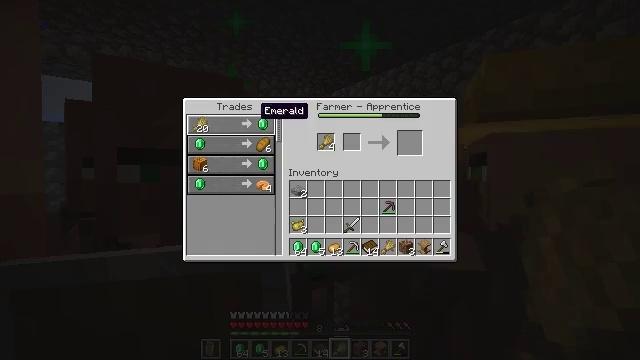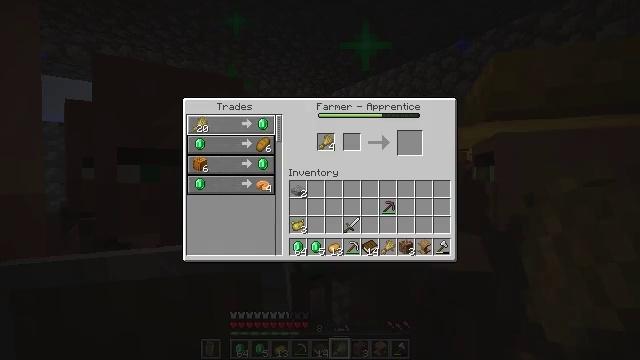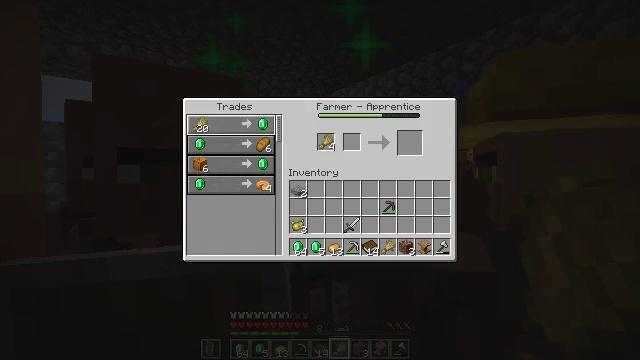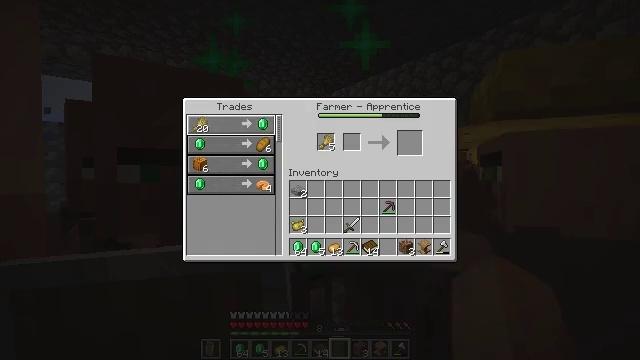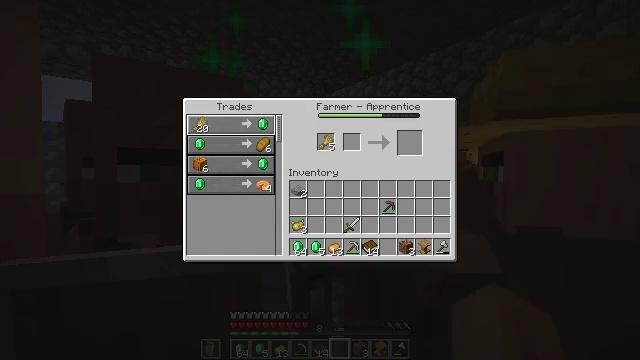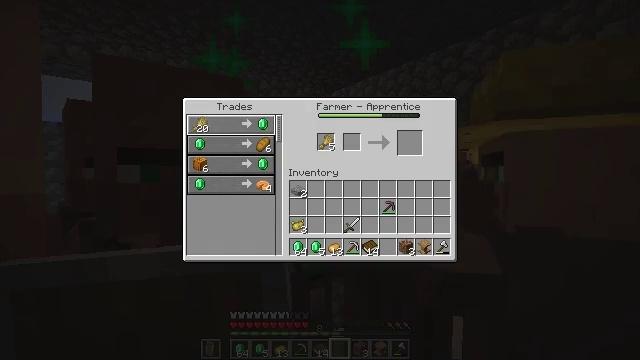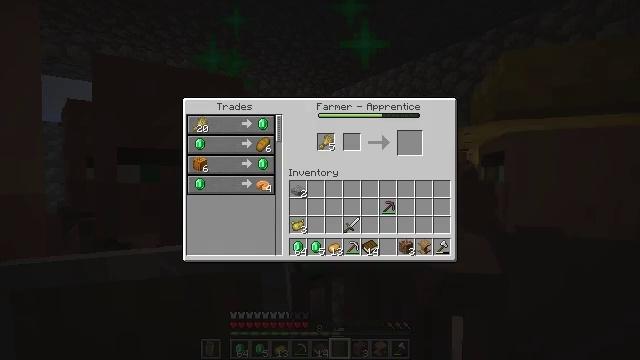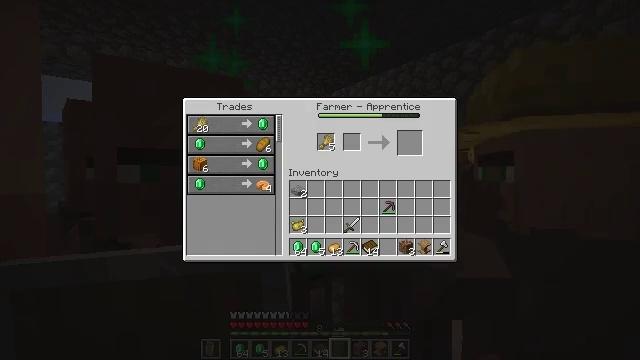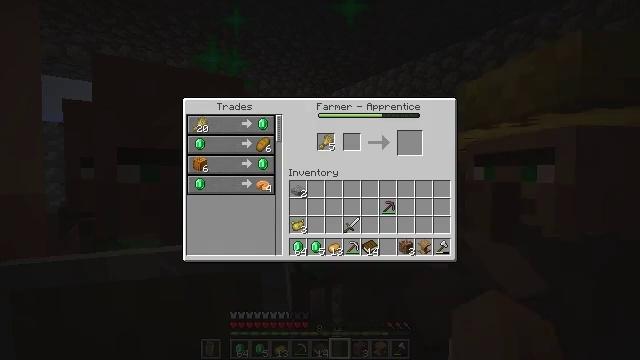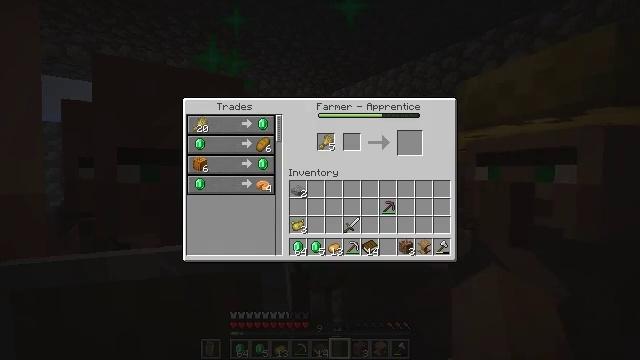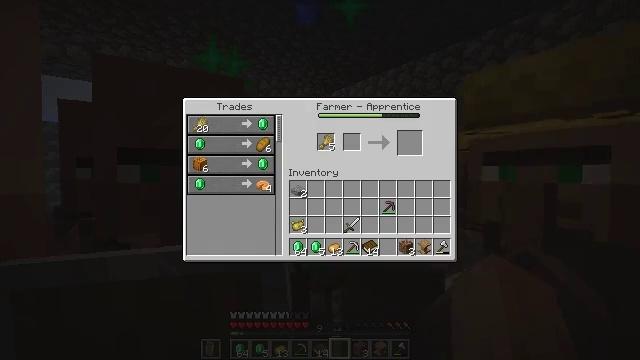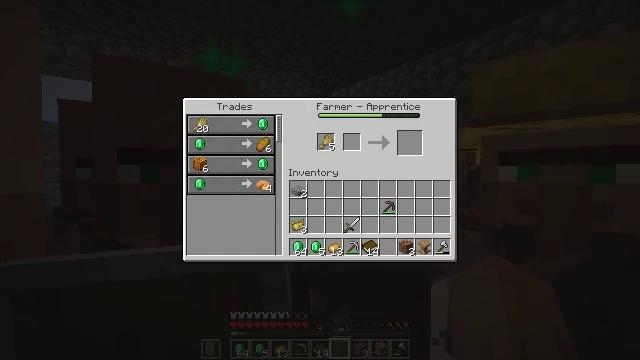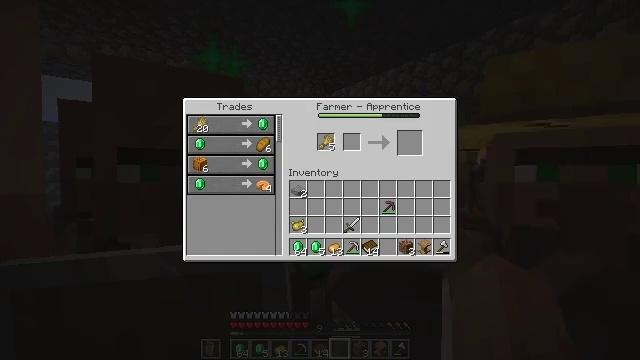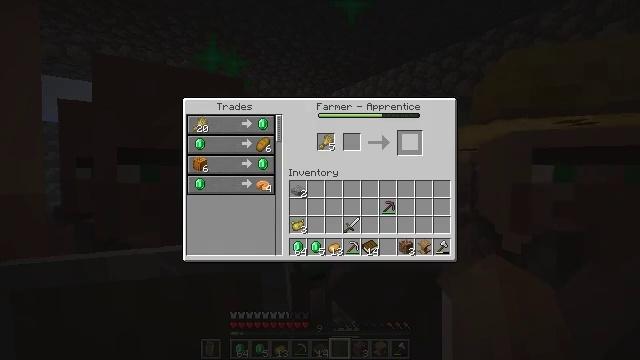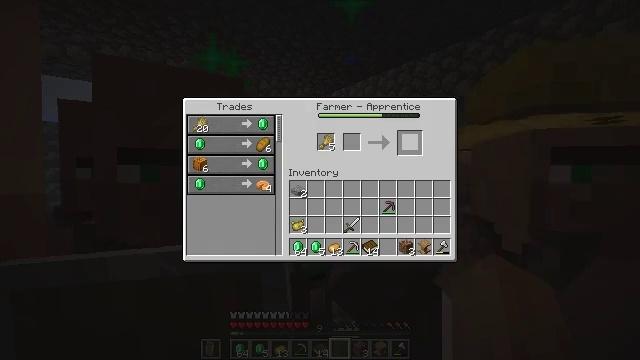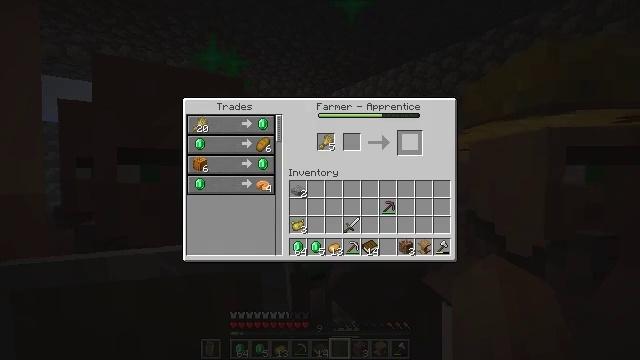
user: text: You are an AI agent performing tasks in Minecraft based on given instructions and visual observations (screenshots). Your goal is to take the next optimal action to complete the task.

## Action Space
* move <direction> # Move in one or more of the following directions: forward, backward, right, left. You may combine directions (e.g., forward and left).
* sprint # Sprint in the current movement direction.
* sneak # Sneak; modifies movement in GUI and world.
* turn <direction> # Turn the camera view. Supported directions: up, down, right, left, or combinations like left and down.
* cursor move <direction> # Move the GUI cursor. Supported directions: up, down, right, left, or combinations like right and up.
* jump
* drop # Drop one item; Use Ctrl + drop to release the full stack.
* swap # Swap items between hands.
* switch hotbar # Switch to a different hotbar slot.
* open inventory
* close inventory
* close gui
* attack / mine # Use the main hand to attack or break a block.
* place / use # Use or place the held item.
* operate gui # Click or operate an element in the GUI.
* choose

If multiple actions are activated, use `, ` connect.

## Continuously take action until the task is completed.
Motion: motion action
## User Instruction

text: Drop wheat from the inventory.
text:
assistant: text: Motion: sneak
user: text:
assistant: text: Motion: sneak
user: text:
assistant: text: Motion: sneak, attack / mine
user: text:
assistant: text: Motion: sneak, attack / mine
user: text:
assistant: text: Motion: sneak, attack / mine
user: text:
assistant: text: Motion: sneak, turn right
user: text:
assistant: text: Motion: sneak, turn right and down
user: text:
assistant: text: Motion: sneak, turn right
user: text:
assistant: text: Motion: sneak
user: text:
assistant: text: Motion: sneak, turn right
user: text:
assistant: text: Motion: sneak, turn right
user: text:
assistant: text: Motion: sneak
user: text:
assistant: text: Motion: sneak, turn right
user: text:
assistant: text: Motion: sneak
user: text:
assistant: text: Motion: sneak, turn left
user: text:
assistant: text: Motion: sneak, turn left
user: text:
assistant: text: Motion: sneak, turn left
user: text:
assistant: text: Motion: sneak, turn left
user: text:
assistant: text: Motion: sneak, turn left
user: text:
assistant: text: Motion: sneak
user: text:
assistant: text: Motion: sneak, attack / mine
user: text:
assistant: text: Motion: sneak, attack / mine
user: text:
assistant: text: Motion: sneak, attack / mine
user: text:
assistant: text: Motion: sneak
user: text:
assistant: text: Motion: sneak
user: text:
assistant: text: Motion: sneak
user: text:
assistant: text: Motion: sneak
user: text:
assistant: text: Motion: sneak
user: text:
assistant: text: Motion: sneak
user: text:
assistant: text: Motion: no_op